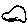
Label: cloud